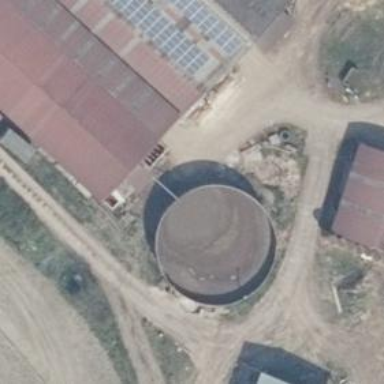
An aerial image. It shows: Building that serves as silo.